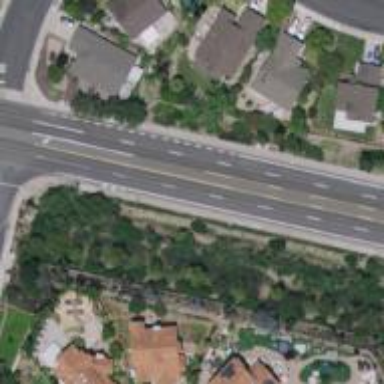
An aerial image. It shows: Secondary road.